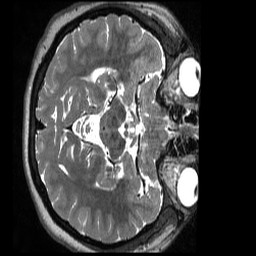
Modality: T2w
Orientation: axial
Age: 22
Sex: female